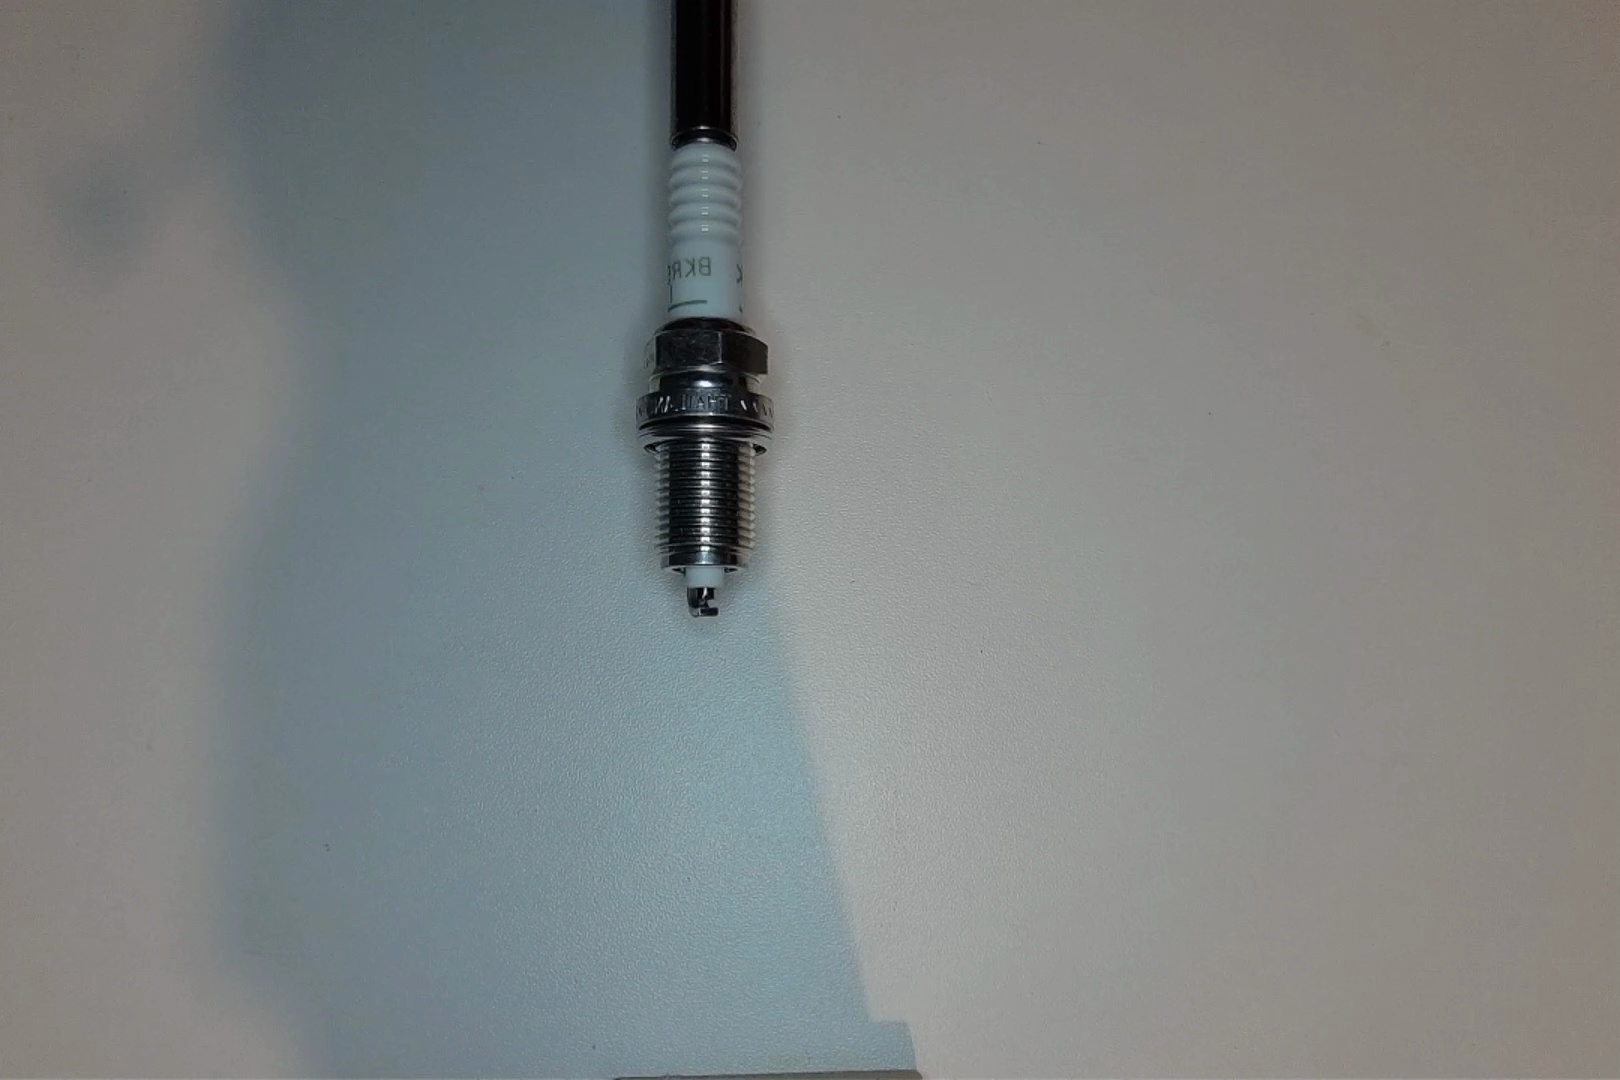
Label: no anomaly